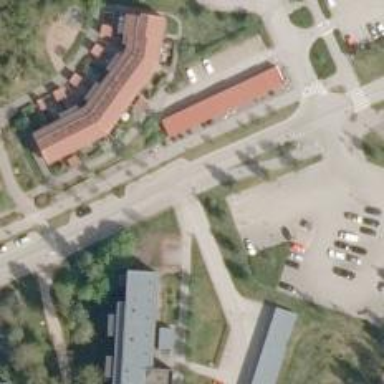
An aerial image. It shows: Asphalt cycleway.